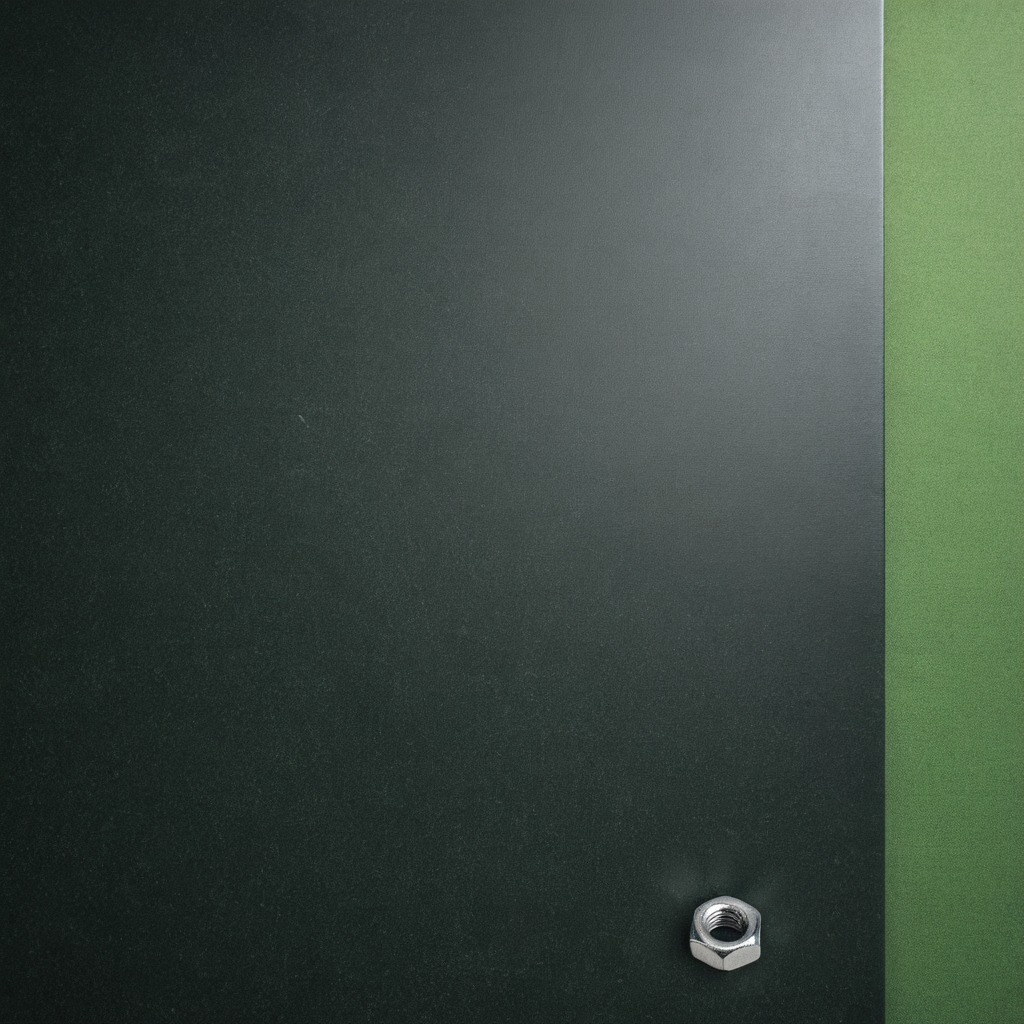
A metal nut is lying on a clean granite tabletop covered with a green rubber mat inside a workshop under bright overhead lighting crisp shadows high clarity worn but beneath the mat.